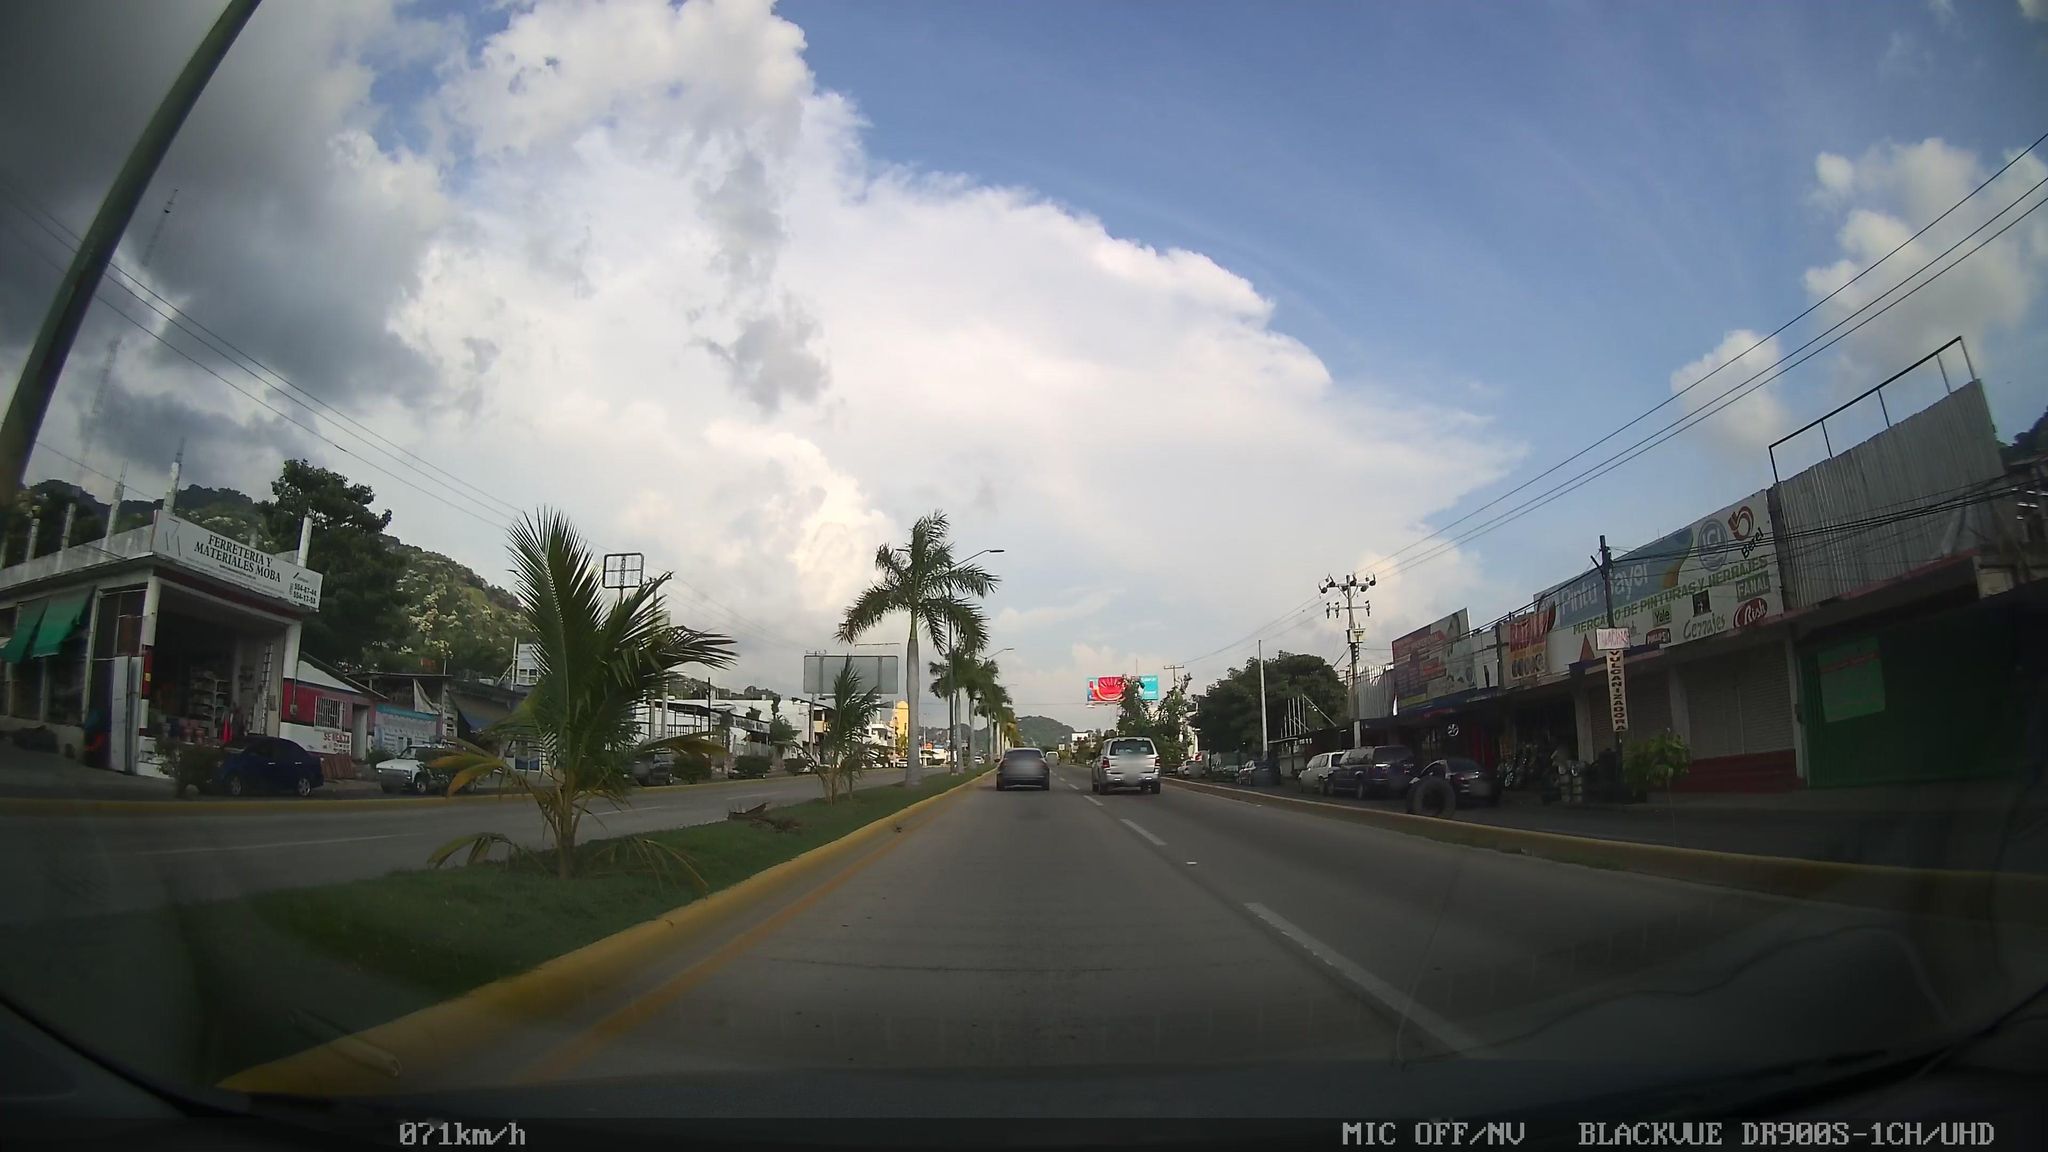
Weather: cloudy
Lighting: day
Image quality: good
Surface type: driving surface
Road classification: trunk
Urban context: suburban or peri-urban
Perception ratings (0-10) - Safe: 1.65, Lively: 5.45, Beautiful: 4.94, Boring: 3.78, Depressing: 2.43, Wealthy: 1.34